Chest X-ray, PA view. Patient: 47 years old, sex F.
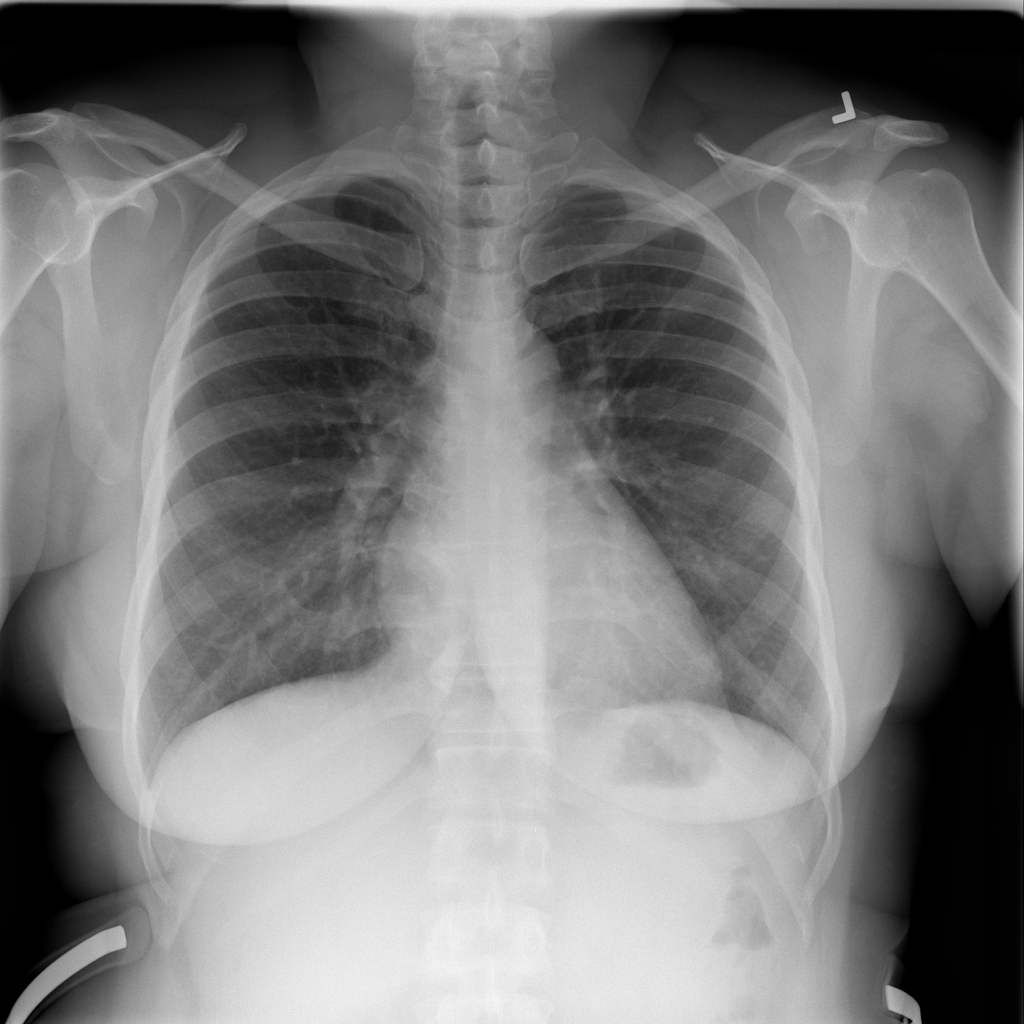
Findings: No Finding